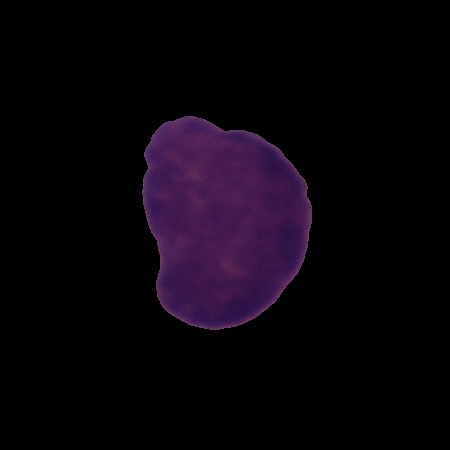
Label: cancer